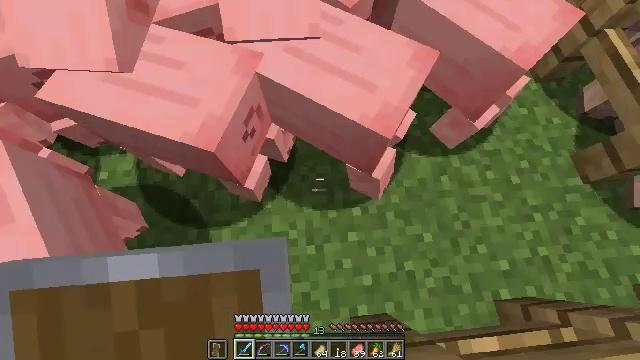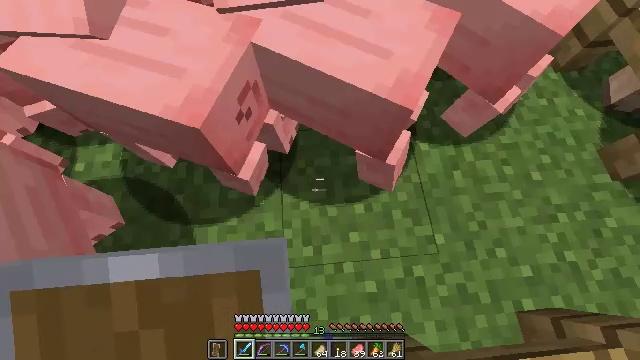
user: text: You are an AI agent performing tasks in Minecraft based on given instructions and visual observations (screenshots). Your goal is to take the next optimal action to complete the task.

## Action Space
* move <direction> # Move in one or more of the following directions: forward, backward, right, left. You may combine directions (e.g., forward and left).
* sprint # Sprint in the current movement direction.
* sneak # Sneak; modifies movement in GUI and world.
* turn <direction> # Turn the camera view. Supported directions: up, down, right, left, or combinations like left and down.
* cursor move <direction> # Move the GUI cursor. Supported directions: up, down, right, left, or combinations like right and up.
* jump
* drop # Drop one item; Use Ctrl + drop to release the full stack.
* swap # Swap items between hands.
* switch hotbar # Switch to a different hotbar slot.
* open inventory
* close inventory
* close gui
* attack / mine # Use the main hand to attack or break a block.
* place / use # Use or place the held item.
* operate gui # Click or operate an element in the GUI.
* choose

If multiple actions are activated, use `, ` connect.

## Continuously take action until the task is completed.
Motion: motion action
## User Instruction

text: Combat the pig.
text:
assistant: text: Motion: no_op
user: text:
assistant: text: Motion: no_op